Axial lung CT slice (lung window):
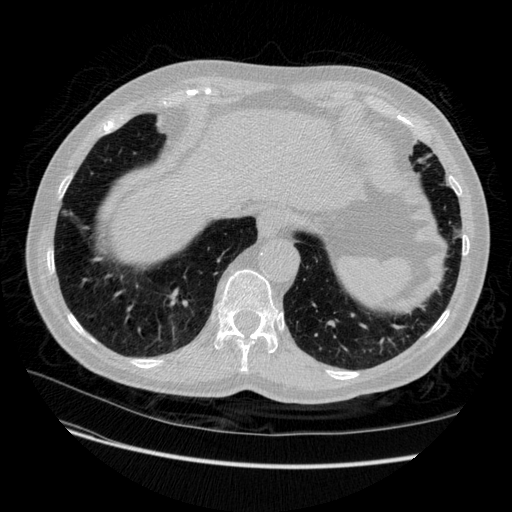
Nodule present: no